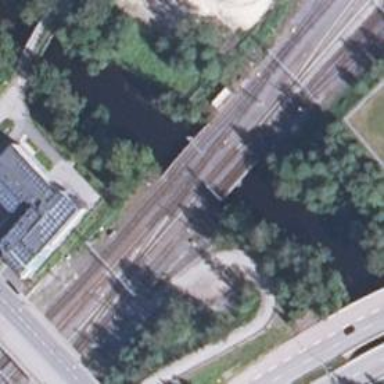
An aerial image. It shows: Railway with continuous electrified contact line.